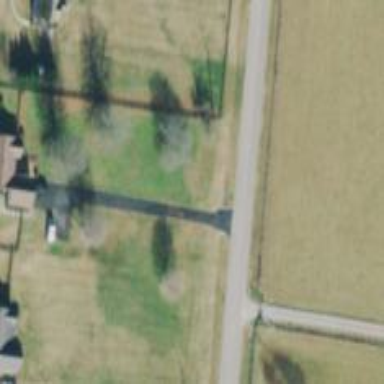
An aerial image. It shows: Driveway.